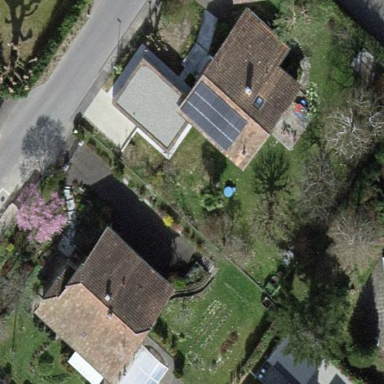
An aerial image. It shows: Detached building.